Aerial crown-view tile of a tropical tree (Barro Colorado Island, Panama), acquired 20250217:
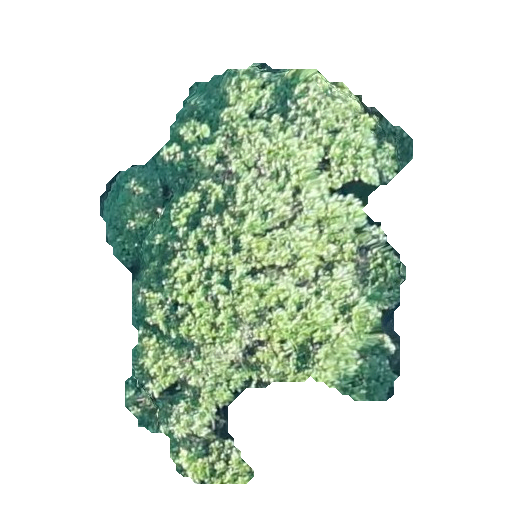
Species: Calophyllum longifolium
GBIF accepted scientific name: Calophyllum longifolium
Crown area: 127.168 m²